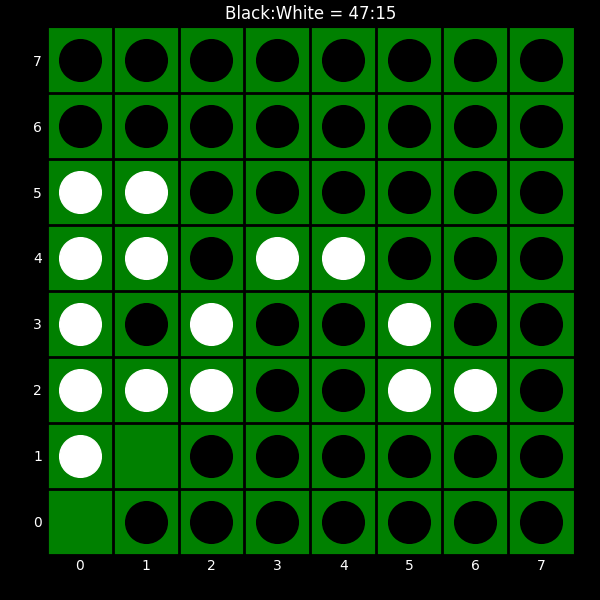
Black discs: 47
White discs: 15